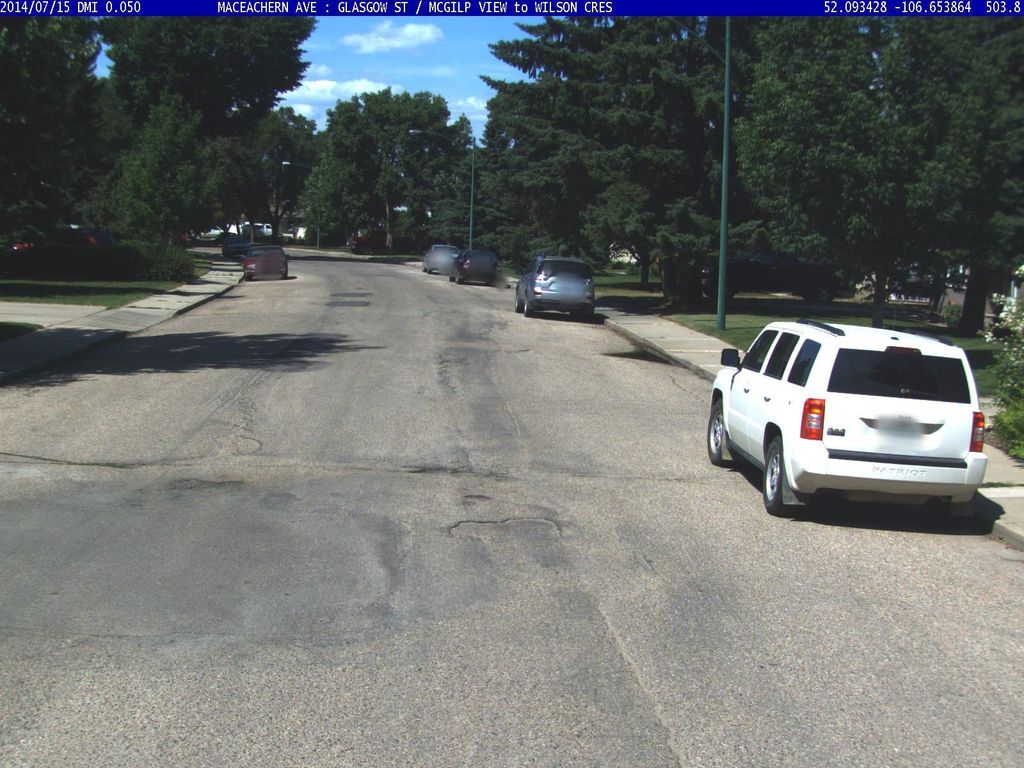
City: saskatoon